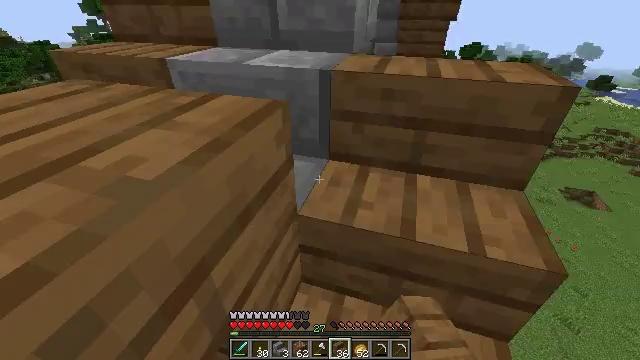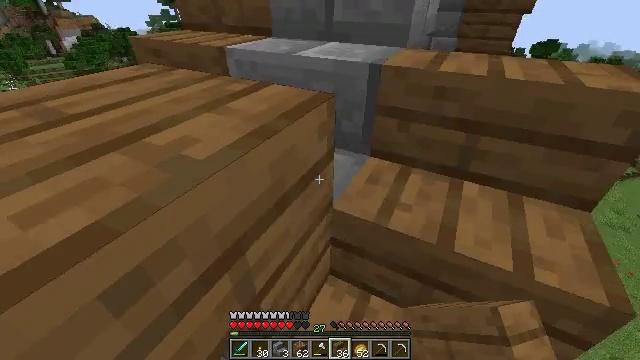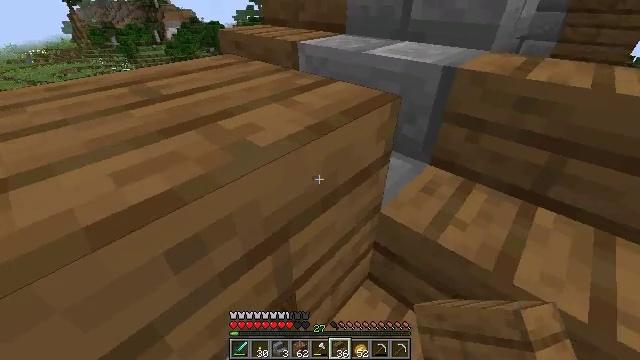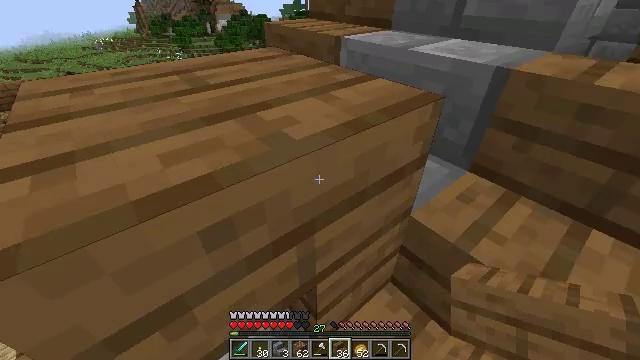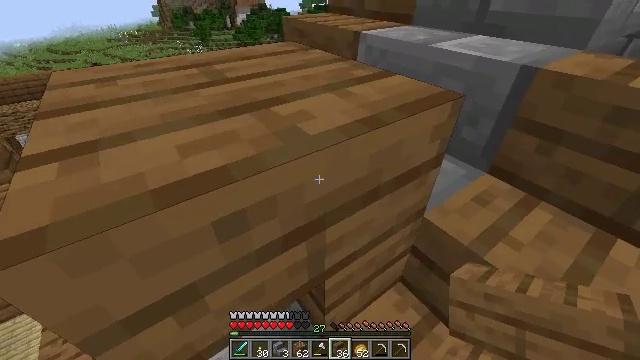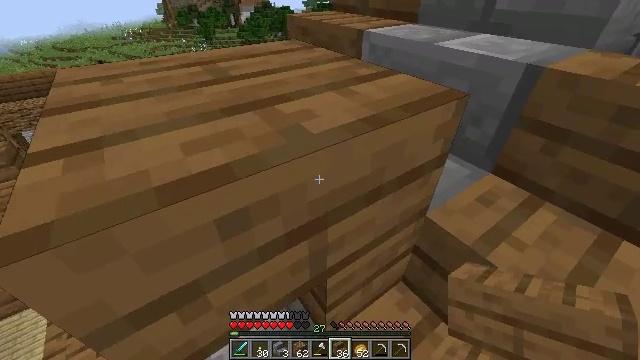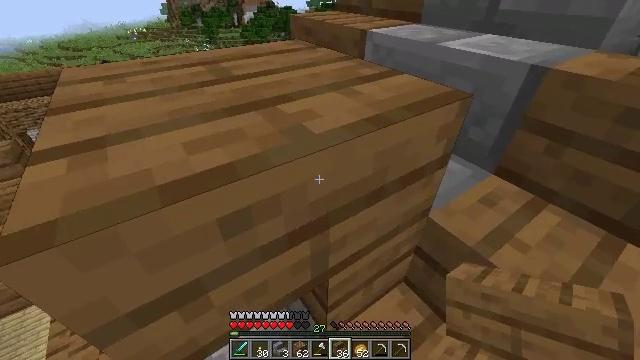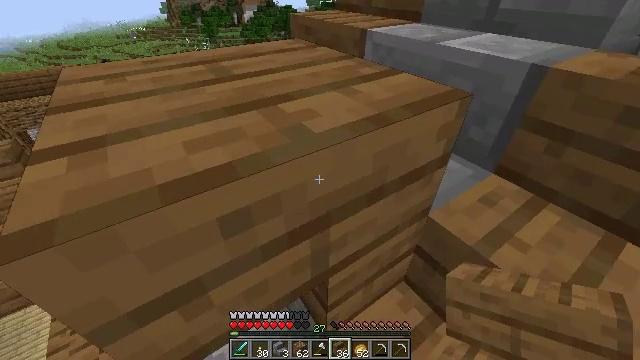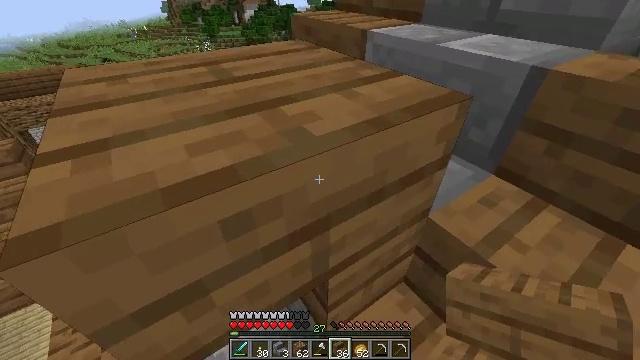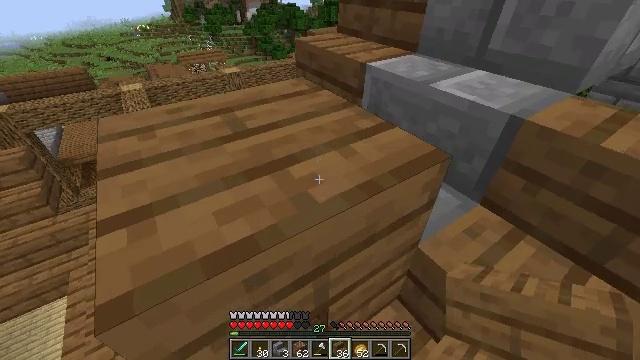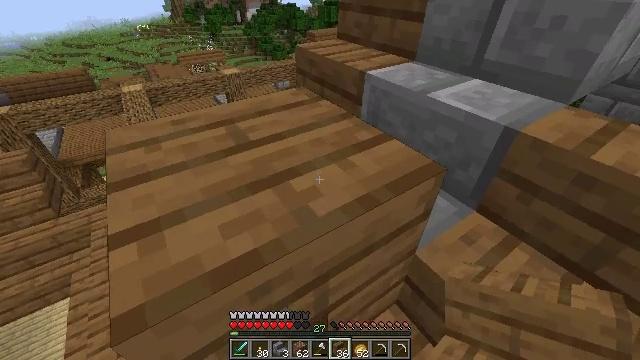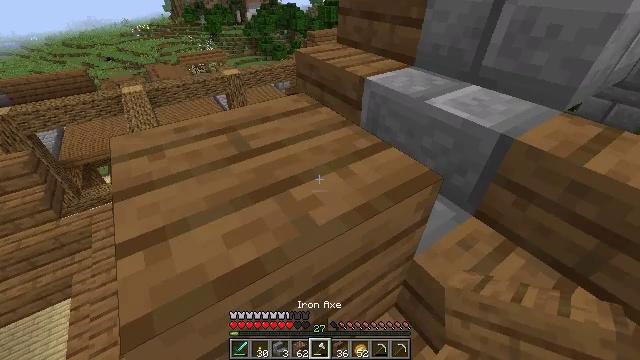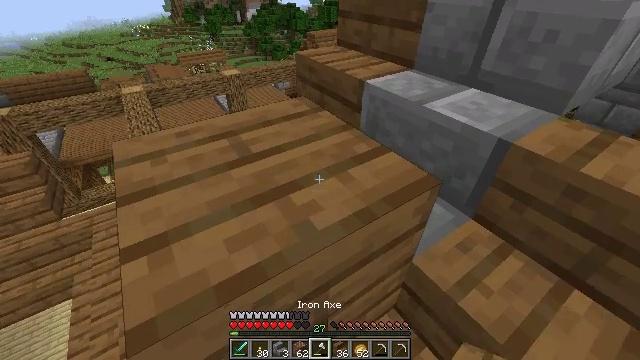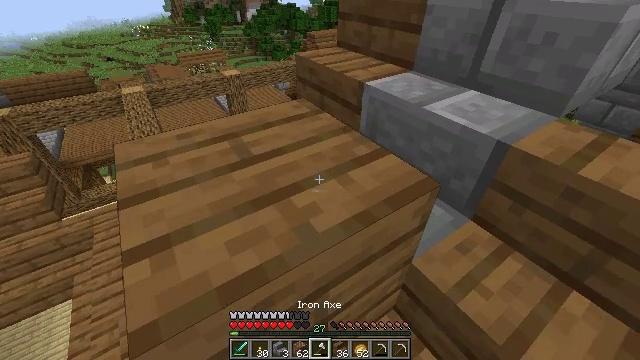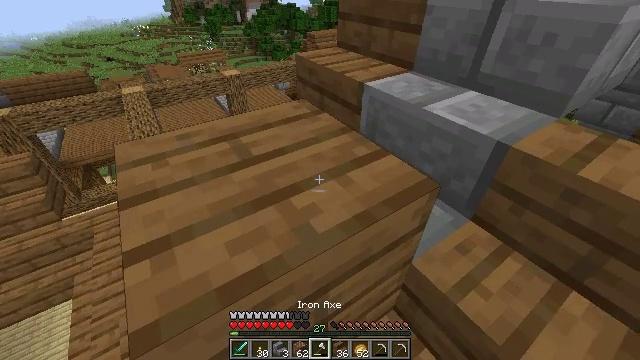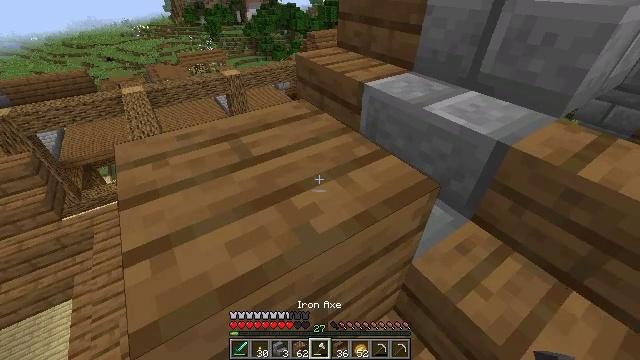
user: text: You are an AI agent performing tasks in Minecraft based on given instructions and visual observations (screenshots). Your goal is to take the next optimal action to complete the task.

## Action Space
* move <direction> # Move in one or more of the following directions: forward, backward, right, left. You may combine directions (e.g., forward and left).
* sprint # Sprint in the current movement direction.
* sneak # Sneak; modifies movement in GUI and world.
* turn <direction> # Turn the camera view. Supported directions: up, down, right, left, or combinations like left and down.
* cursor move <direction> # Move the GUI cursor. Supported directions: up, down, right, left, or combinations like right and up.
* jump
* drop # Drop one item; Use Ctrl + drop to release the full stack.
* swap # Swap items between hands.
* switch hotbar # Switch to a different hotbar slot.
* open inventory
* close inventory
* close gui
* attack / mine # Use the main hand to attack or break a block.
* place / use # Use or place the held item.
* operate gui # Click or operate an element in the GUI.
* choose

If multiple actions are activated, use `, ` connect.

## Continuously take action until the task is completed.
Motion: motion action
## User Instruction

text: Break the spruce stairs for wood.
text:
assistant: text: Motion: sneak, turn left and down
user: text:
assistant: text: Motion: sneak, turn left
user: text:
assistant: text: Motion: sneak, turn left
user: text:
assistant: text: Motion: sneak, turn left
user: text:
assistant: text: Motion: sneak
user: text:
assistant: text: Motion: sneak
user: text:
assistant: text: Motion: no_op
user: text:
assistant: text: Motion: no_op
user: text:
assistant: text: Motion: no_op
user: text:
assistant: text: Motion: no_op
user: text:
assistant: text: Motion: no_op
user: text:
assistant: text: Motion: no_op
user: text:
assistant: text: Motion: no_op
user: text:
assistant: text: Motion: no_op
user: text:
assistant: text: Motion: no_op
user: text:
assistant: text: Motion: no_op
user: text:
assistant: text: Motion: no_op
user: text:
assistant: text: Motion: no_op
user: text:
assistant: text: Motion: no_op
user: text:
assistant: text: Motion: no_op
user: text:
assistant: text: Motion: no_op
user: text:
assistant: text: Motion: no_op
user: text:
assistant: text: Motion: attack / mine
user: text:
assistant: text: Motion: attack / mine
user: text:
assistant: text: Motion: attack / mine
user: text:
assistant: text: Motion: attack / mine
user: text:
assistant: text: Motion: attack / mine
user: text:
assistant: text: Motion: attack / mine
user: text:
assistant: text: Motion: attack / mine
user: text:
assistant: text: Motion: attack / mine